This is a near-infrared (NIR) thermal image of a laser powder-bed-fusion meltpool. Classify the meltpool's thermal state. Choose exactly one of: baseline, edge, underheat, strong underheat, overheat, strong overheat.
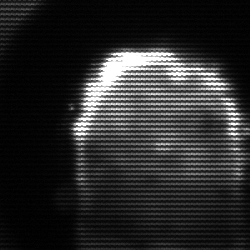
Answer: baseline